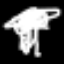
Label: palm tree